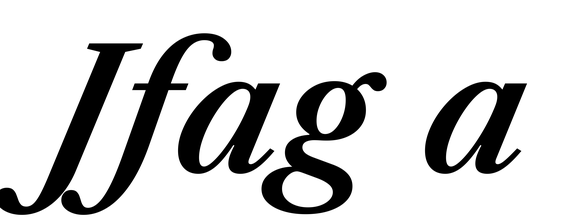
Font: LibreCaslonText-Italic_SemiBold_Italic